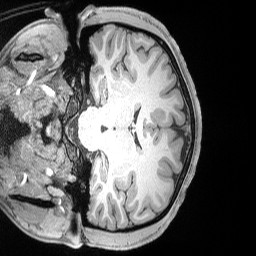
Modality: T1w
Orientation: coronal
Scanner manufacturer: siemens
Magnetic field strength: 3 T
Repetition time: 2.53 s
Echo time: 0.00169 s